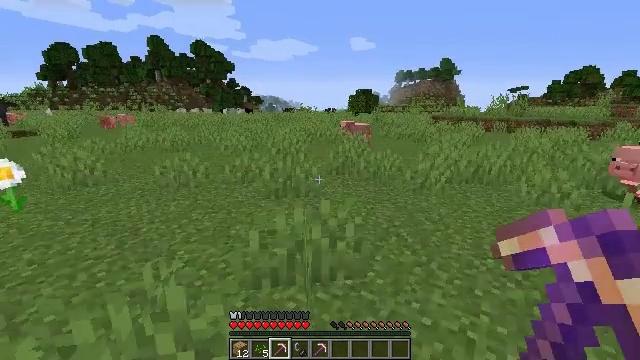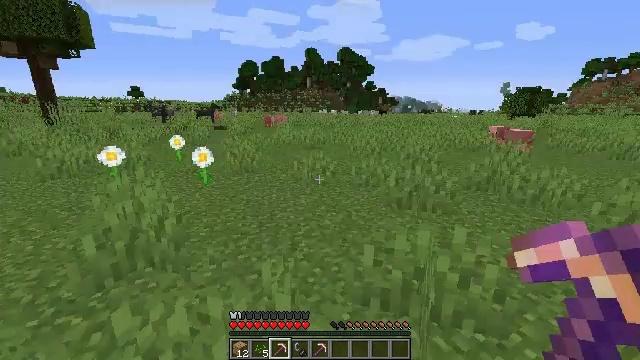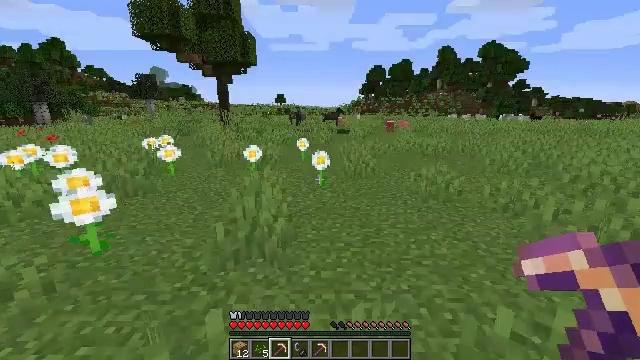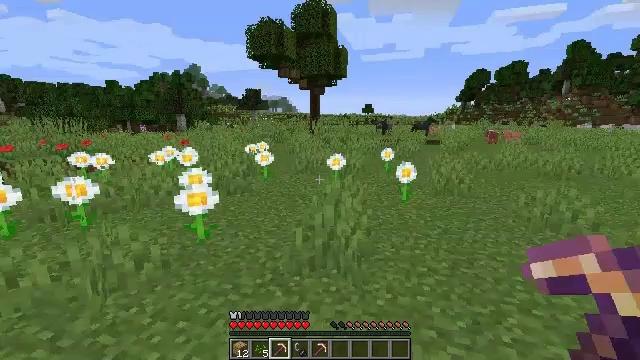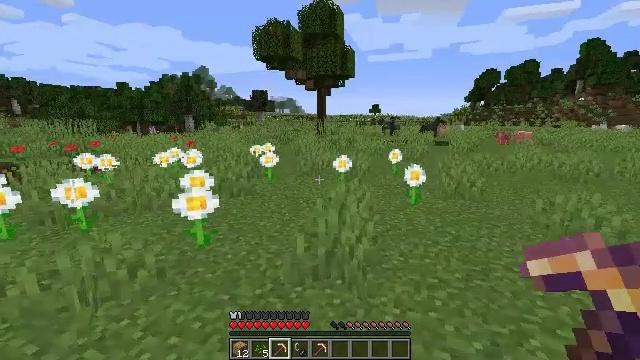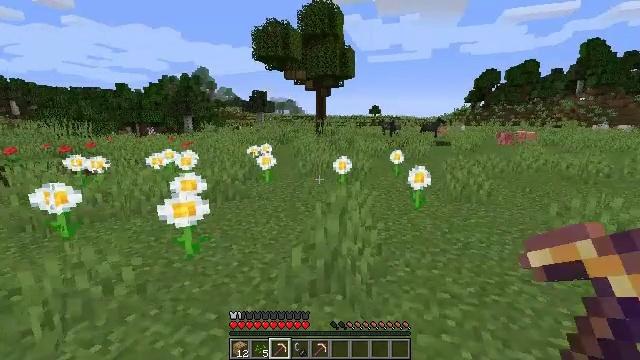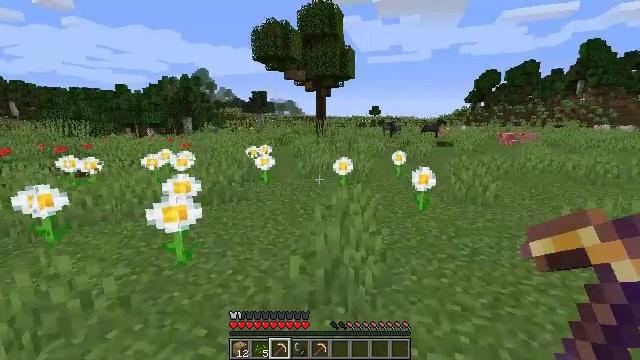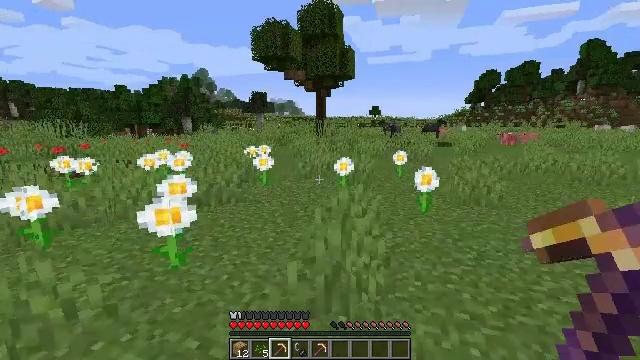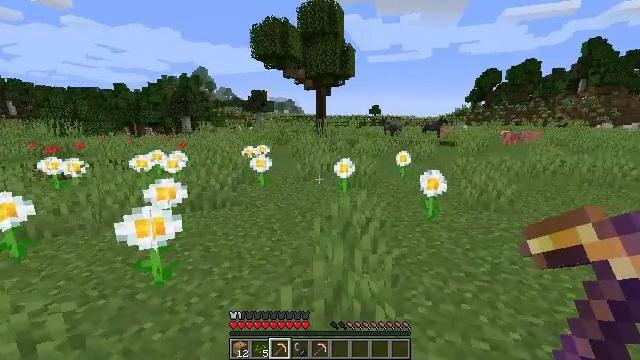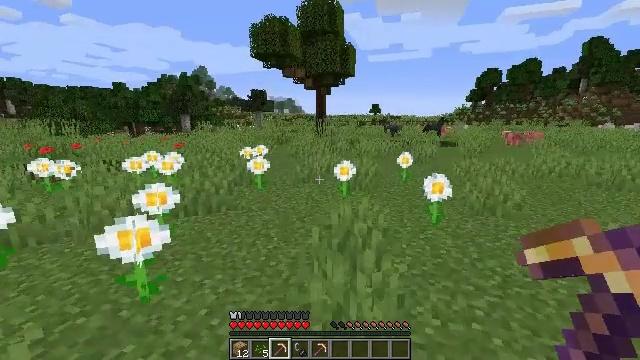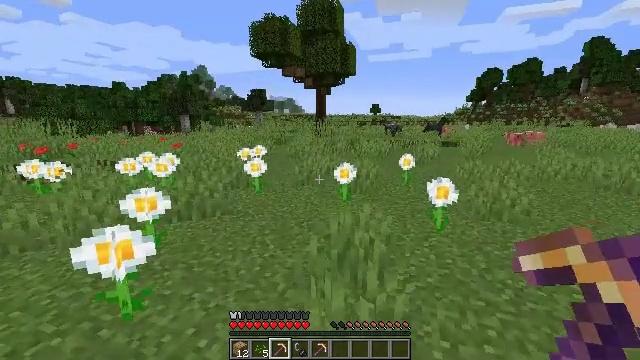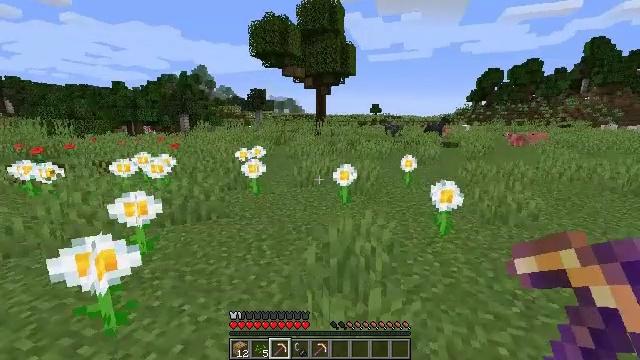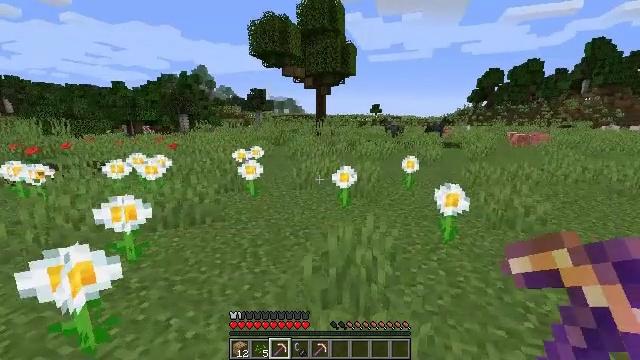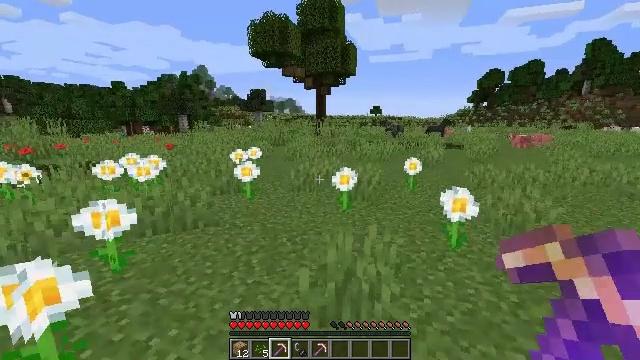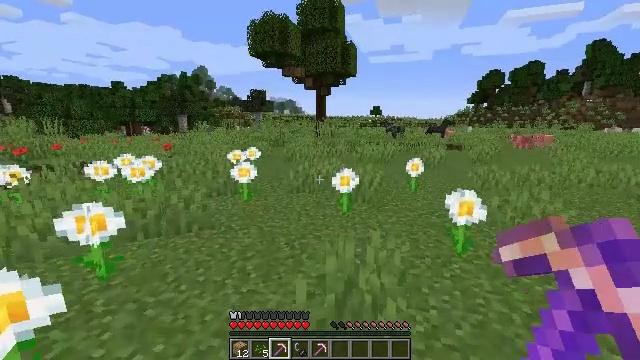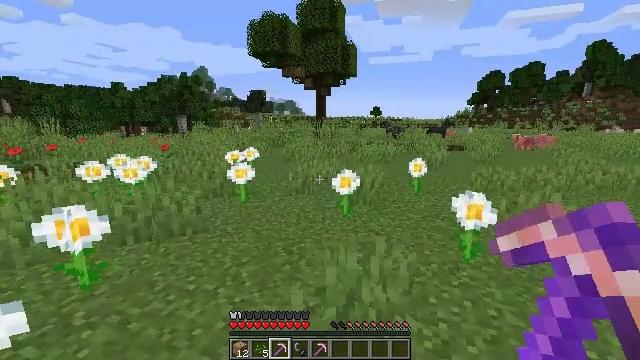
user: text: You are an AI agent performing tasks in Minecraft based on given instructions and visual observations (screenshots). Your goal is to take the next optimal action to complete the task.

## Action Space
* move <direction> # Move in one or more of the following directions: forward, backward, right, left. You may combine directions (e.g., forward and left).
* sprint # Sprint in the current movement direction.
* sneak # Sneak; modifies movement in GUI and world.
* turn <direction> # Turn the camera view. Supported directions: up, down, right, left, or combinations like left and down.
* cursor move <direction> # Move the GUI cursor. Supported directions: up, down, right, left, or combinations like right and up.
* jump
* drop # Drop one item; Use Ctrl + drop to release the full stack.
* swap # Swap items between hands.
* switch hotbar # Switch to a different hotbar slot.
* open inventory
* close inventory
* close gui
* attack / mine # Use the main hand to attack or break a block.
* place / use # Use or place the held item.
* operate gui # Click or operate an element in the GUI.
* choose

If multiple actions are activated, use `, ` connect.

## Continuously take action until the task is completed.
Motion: motion action
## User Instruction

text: Collect stone from the mine.
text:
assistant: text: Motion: move forward, turn left
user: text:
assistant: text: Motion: move forward, turn left
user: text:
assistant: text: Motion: move forward, turn left and up
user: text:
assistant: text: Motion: move forward, turn left
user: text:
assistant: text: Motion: move forward
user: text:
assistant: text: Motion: move forward
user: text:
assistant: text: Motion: move forward
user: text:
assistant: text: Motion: move forward
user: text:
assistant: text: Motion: move forward
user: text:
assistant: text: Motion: move forward
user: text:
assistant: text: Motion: move forward
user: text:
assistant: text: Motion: move forward
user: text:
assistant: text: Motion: move forward
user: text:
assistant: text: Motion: move forward
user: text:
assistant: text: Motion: move forward
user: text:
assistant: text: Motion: move forward
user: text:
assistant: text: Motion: move forward
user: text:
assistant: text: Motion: move forward
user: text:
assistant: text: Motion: move forward
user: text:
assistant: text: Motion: move forward
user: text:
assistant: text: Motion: move forward, turn right
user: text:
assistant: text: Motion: move forward, turn right
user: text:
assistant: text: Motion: move forward
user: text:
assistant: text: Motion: move forward and move right
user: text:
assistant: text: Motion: move forward and move right
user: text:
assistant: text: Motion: move forward and move right
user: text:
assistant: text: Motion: move forward and move right
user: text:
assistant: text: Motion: move forward and move right
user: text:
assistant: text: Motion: move forward and move right
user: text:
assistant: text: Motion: move forward and move right